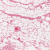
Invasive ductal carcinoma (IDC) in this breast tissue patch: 0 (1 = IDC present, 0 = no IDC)